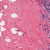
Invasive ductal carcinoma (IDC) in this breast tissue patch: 0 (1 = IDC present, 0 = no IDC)